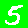
Digit: 5